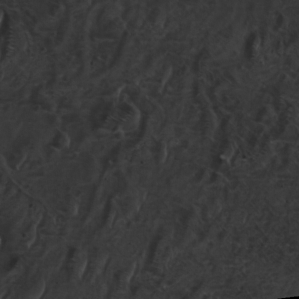
Label: non_frost